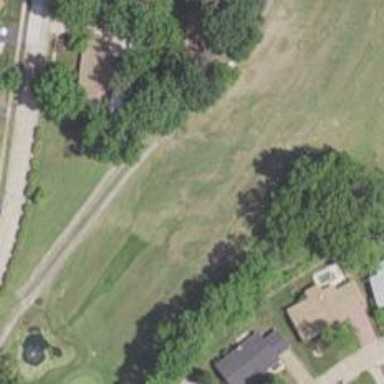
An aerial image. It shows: Golf hole.